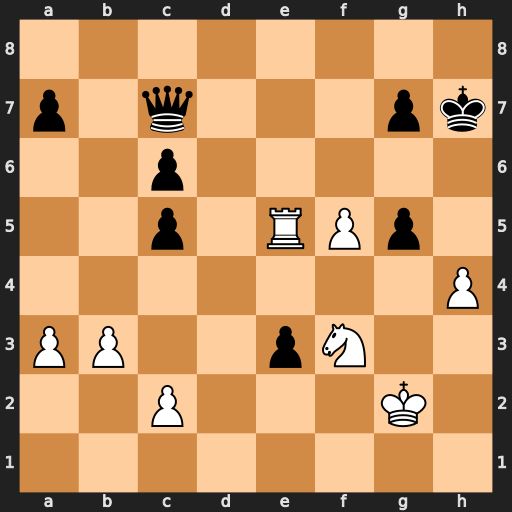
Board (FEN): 8/p1q3pk/2p5/2p1RPp1/7P/PP2pN2/2P3K1/8
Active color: w
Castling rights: -
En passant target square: -
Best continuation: Nxg5+ Kh6 Re8